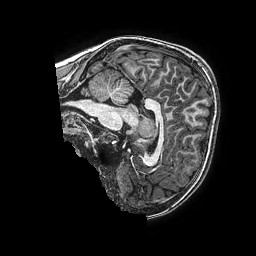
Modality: T1w
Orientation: sagittal
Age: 10
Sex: male
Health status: ill
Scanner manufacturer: ge
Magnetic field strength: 3 T
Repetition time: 0.00766 s
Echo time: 0.003476 s